Question: I would like to create an outer glow effect on a UserControl derived class in c# 2.0 (WinForms). Is this (easily) possible?
If yes, please show me how :)
What I mean with "glow effect" is something like this:

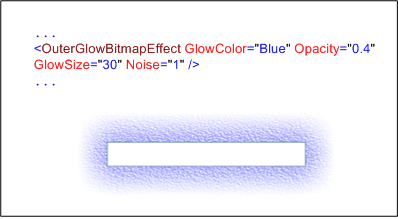
Answer: Here are a few tutorials on how to easily achieve halo- and special effects on graphical objects in winforms:
- <URL>